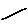
Label: line